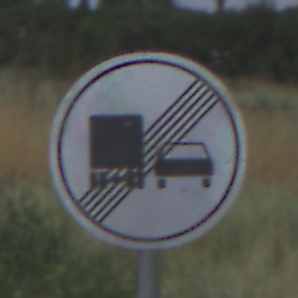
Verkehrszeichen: EndeUeberholverbotKraftfahrzeuge
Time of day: Midday
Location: Outdoor (Nature)
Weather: PartlyCloudy
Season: NotSpecified
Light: Natural